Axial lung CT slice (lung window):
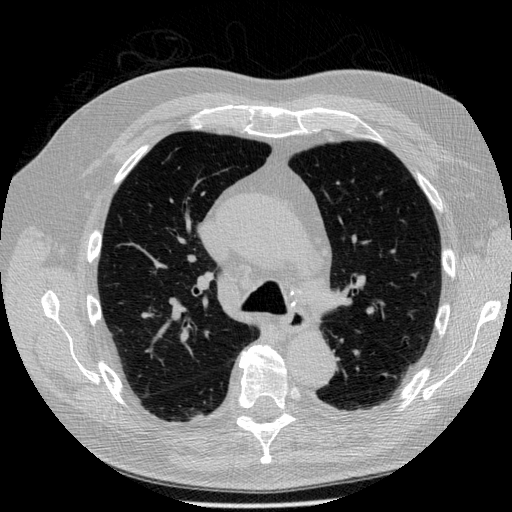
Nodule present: no